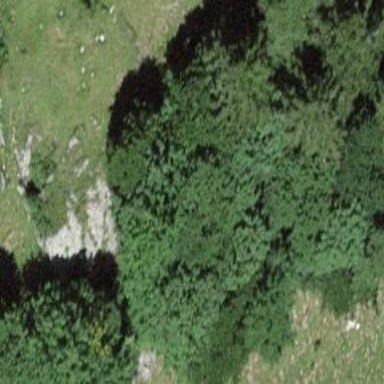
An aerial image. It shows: Patch of scrub vegetation.